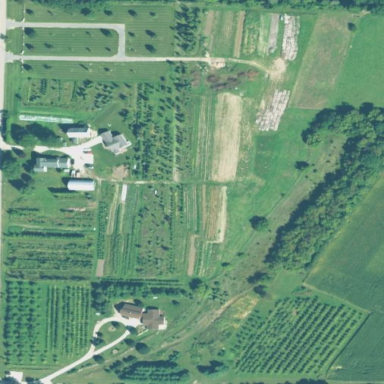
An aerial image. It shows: Plant nursery area.